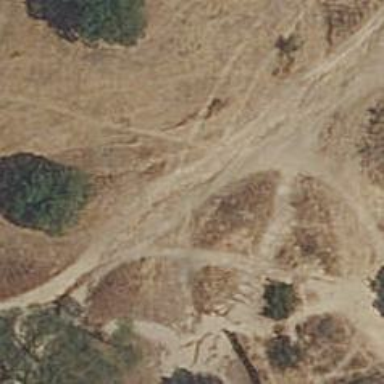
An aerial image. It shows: Dirt path.